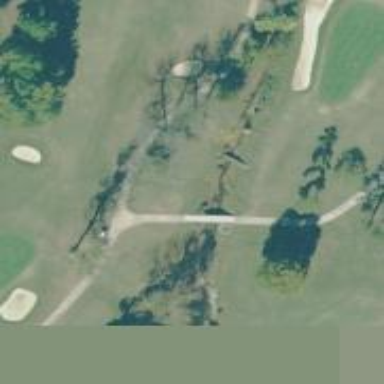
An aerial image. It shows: Pathway for golfing.